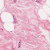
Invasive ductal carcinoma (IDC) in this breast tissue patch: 0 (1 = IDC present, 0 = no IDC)